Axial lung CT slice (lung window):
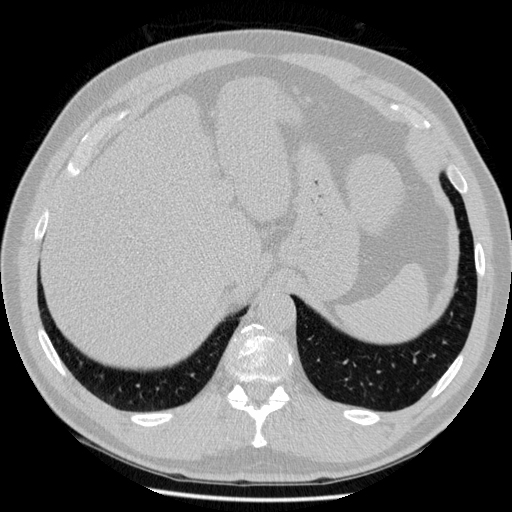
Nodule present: no